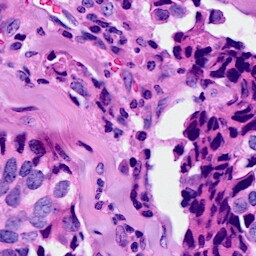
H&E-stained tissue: Breast